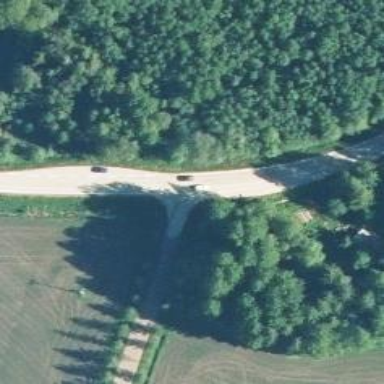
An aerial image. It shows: Unclassified road.